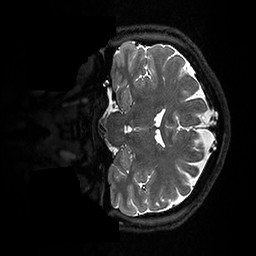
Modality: T2w
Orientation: coronal
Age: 37
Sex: female
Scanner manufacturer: ge
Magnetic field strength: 3 T
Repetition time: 3.202 s
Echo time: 0.0669 s